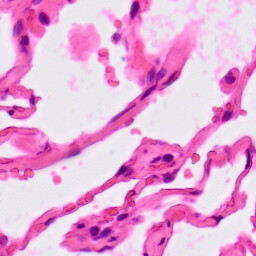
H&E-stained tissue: Lung